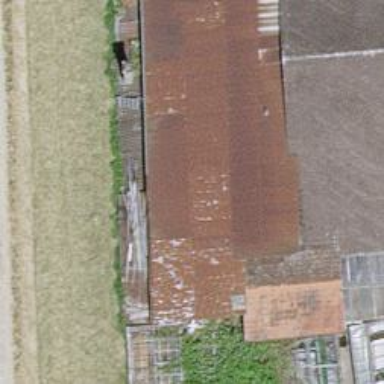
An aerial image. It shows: Emergency water tank.